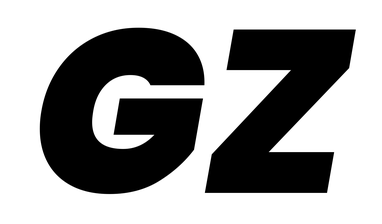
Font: Poppins-BlackItalic